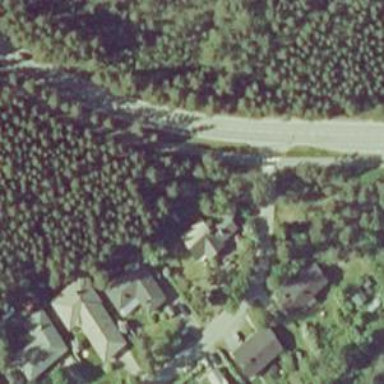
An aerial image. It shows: Asphalt cycleway.